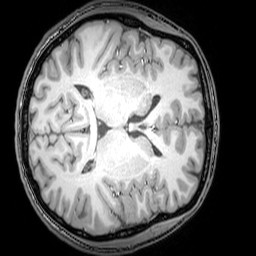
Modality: T1w
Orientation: axial
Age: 20
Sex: male
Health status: healthy
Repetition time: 0.081 s
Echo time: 0.037 s